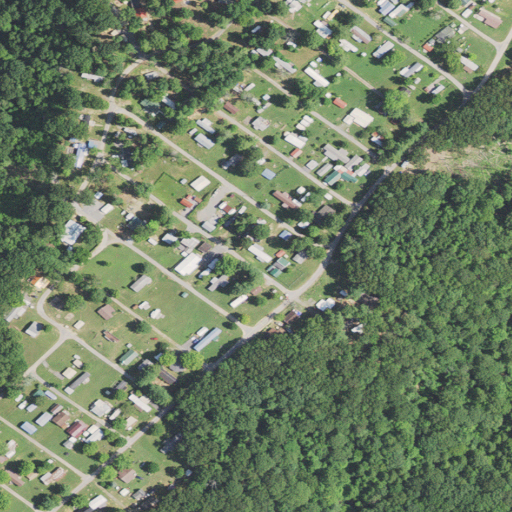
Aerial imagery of ridge(s) in West Virginia named Indian Ridge containing deciduous forest, pasture, low intensity development, open development, medium intensity development, and high intensity development